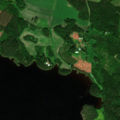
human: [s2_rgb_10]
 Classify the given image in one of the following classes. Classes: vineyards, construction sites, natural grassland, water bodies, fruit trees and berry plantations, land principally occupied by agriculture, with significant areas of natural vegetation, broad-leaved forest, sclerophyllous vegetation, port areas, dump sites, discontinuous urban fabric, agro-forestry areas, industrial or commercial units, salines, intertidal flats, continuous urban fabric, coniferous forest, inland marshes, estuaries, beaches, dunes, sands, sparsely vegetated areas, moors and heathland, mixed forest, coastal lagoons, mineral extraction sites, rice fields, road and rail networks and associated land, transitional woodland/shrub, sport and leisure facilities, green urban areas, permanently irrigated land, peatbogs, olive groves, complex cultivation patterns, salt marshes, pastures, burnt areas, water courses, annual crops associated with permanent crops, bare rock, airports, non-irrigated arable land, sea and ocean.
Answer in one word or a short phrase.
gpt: land principally occupied by agriculture, with significant areas of natural vegetation, coniferous forest, mixed forest, transitional woodland/shrub, water bodies